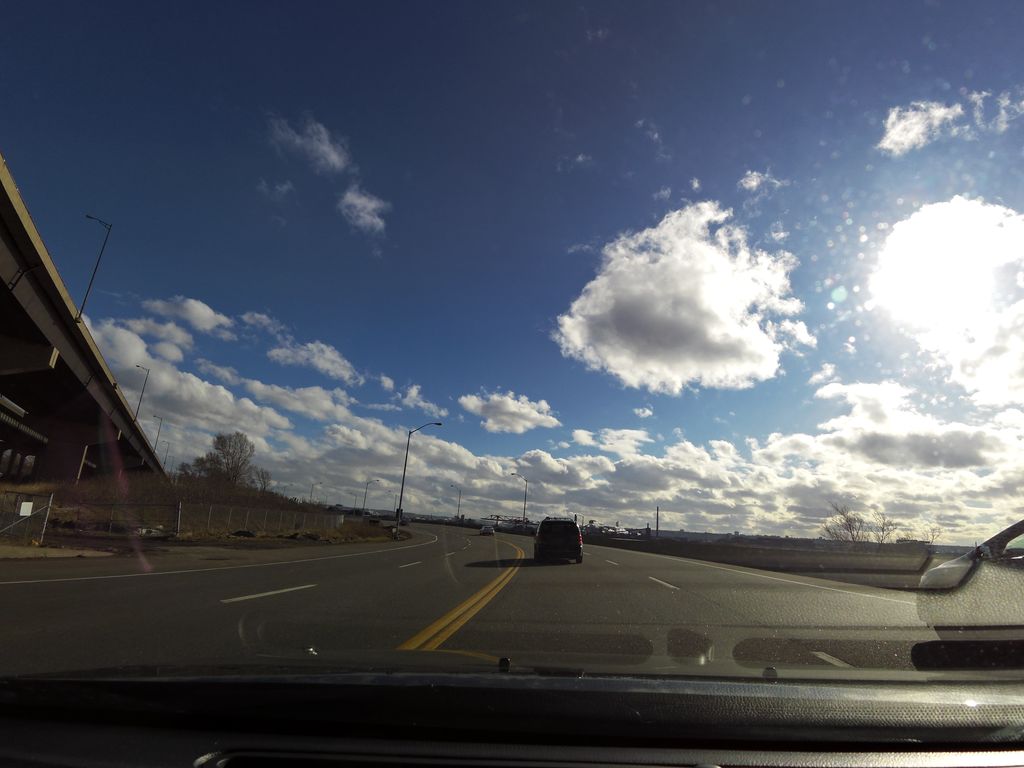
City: hamilton